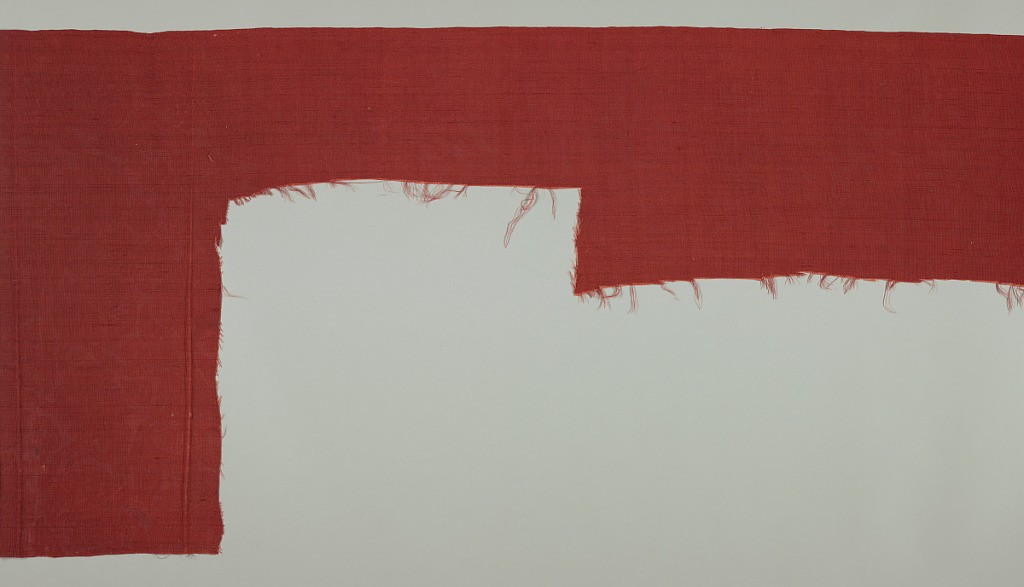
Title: Embossed wool
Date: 1800–1850
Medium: wool, linen, silk Technique: stamped
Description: Fragment from curtain (rings still at top) of warm red, hard-surfaced wool, stamped in barely visible design of large all-over floral motifs. Bordered along one side by woven linen-and-silk strip in wreath and anthemioh design, also red.